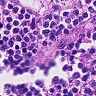
Metastatic tissue present: no